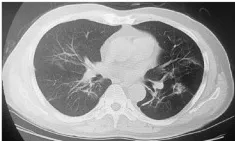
Chest computed tomography (CT) images showing the ICI-related pneumonitis (CIP) (A) ground-glass opacity in both lungs.
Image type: radiology (ct)